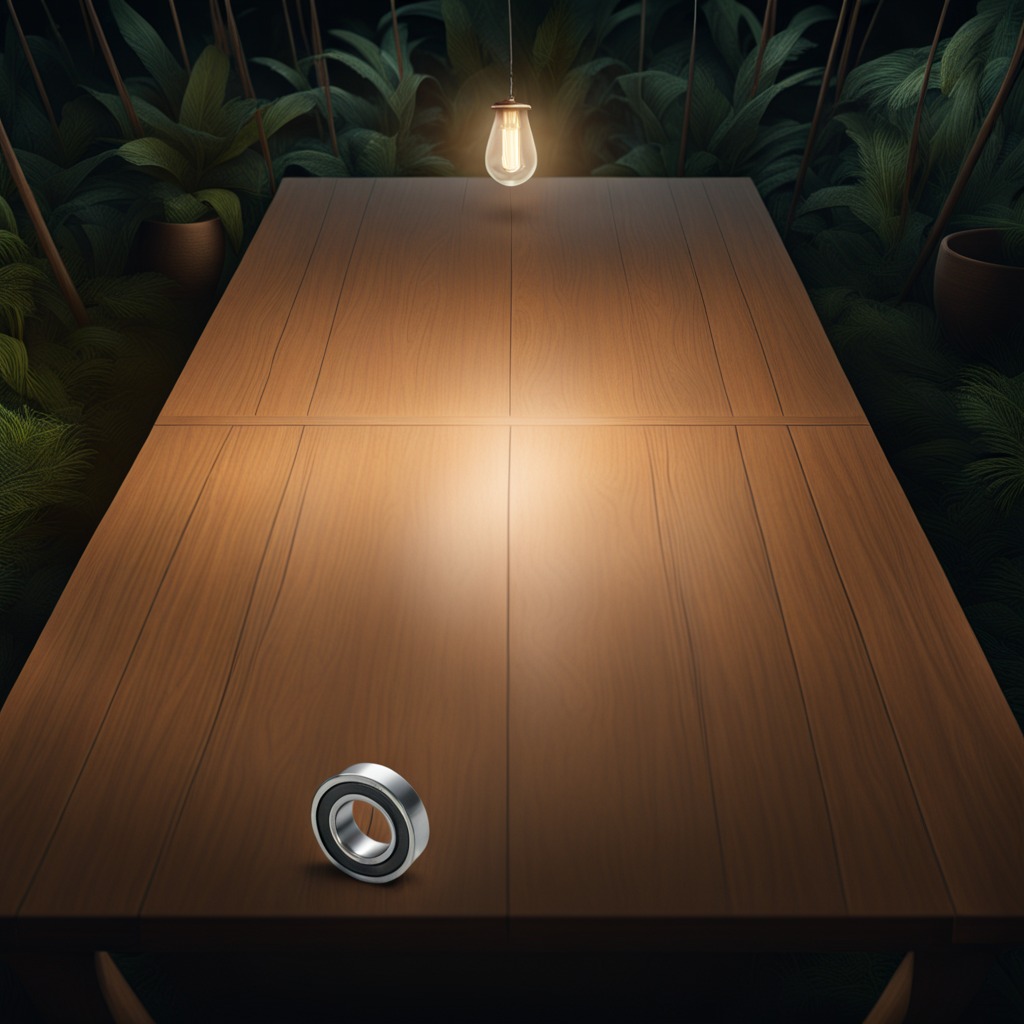
A metal ball bearing is lying on the wooden table inside a jungle field workshop tent at night.